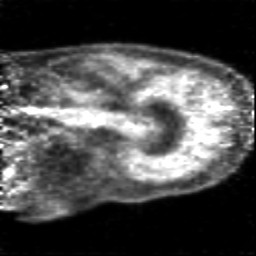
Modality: PET
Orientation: sagittal
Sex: male
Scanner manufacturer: siemens